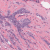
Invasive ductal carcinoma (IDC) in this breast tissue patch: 1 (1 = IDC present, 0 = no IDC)